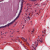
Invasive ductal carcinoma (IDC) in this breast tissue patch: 0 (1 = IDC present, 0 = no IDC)